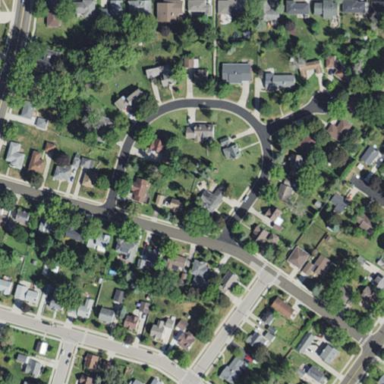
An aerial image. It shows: Residential neighbourhood.